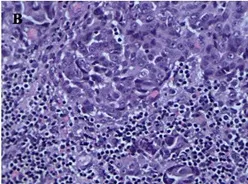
(A-C) Positive detection of papillary carcinoma cells in needle biopsy sample of the superficial lymph node biopsy. Magnification; x100, x200, x400.
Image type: pathology (h&e)